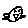
Label: bird